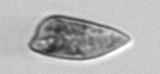
Label: Prorocentrum_dentatum